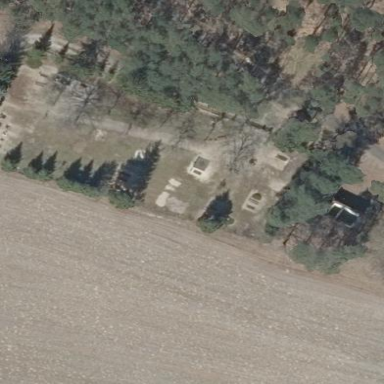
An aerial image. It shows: Fence surrounding cemetery.